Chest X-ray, PA view. Patient: 58 years old, sex M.
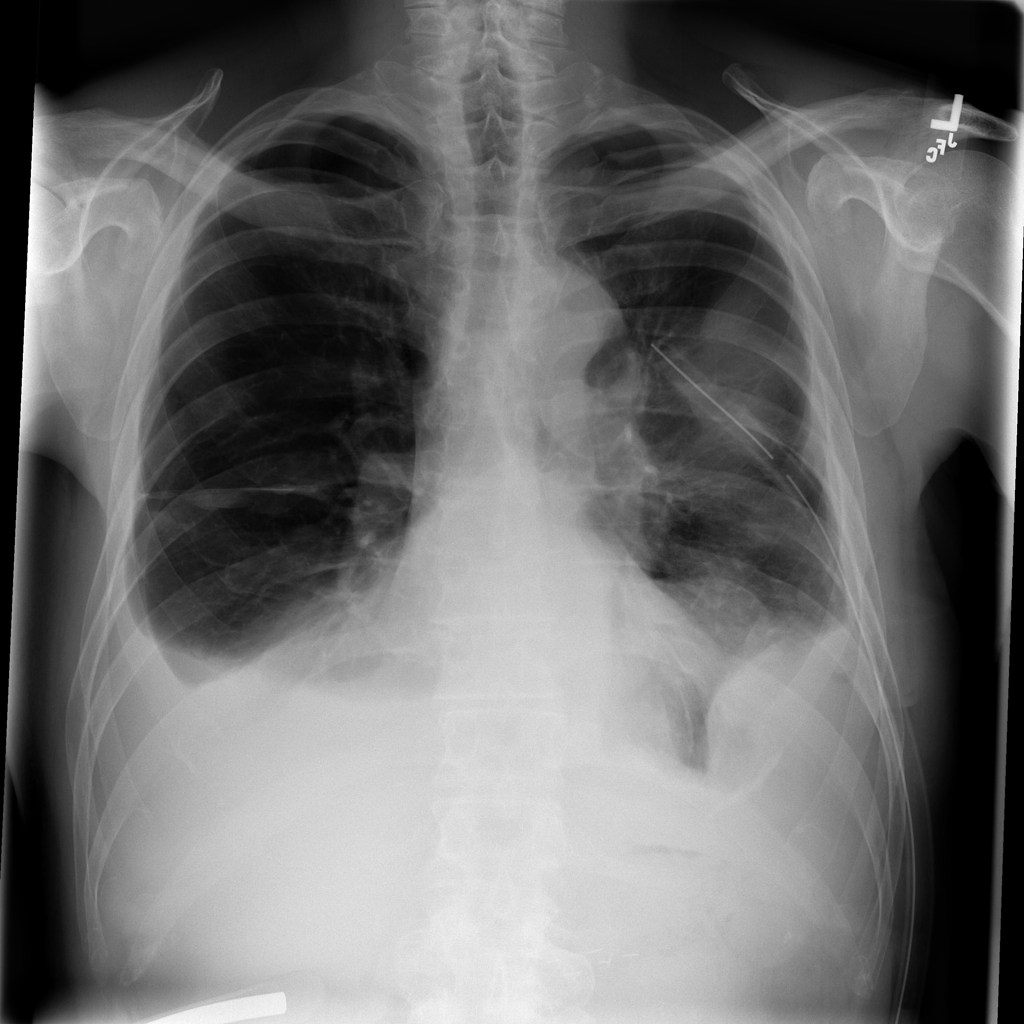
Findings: Effusion